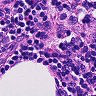
Metastatic tissue present: no